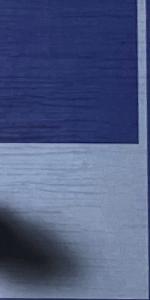
Label: Empty